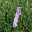
Label: 1